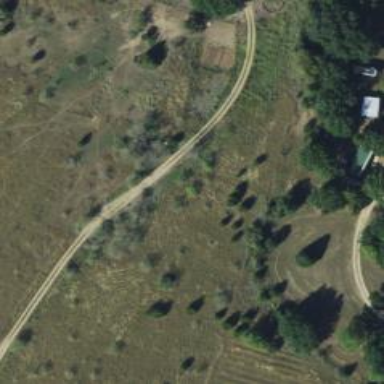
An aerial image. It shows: Driveway leading to service road.